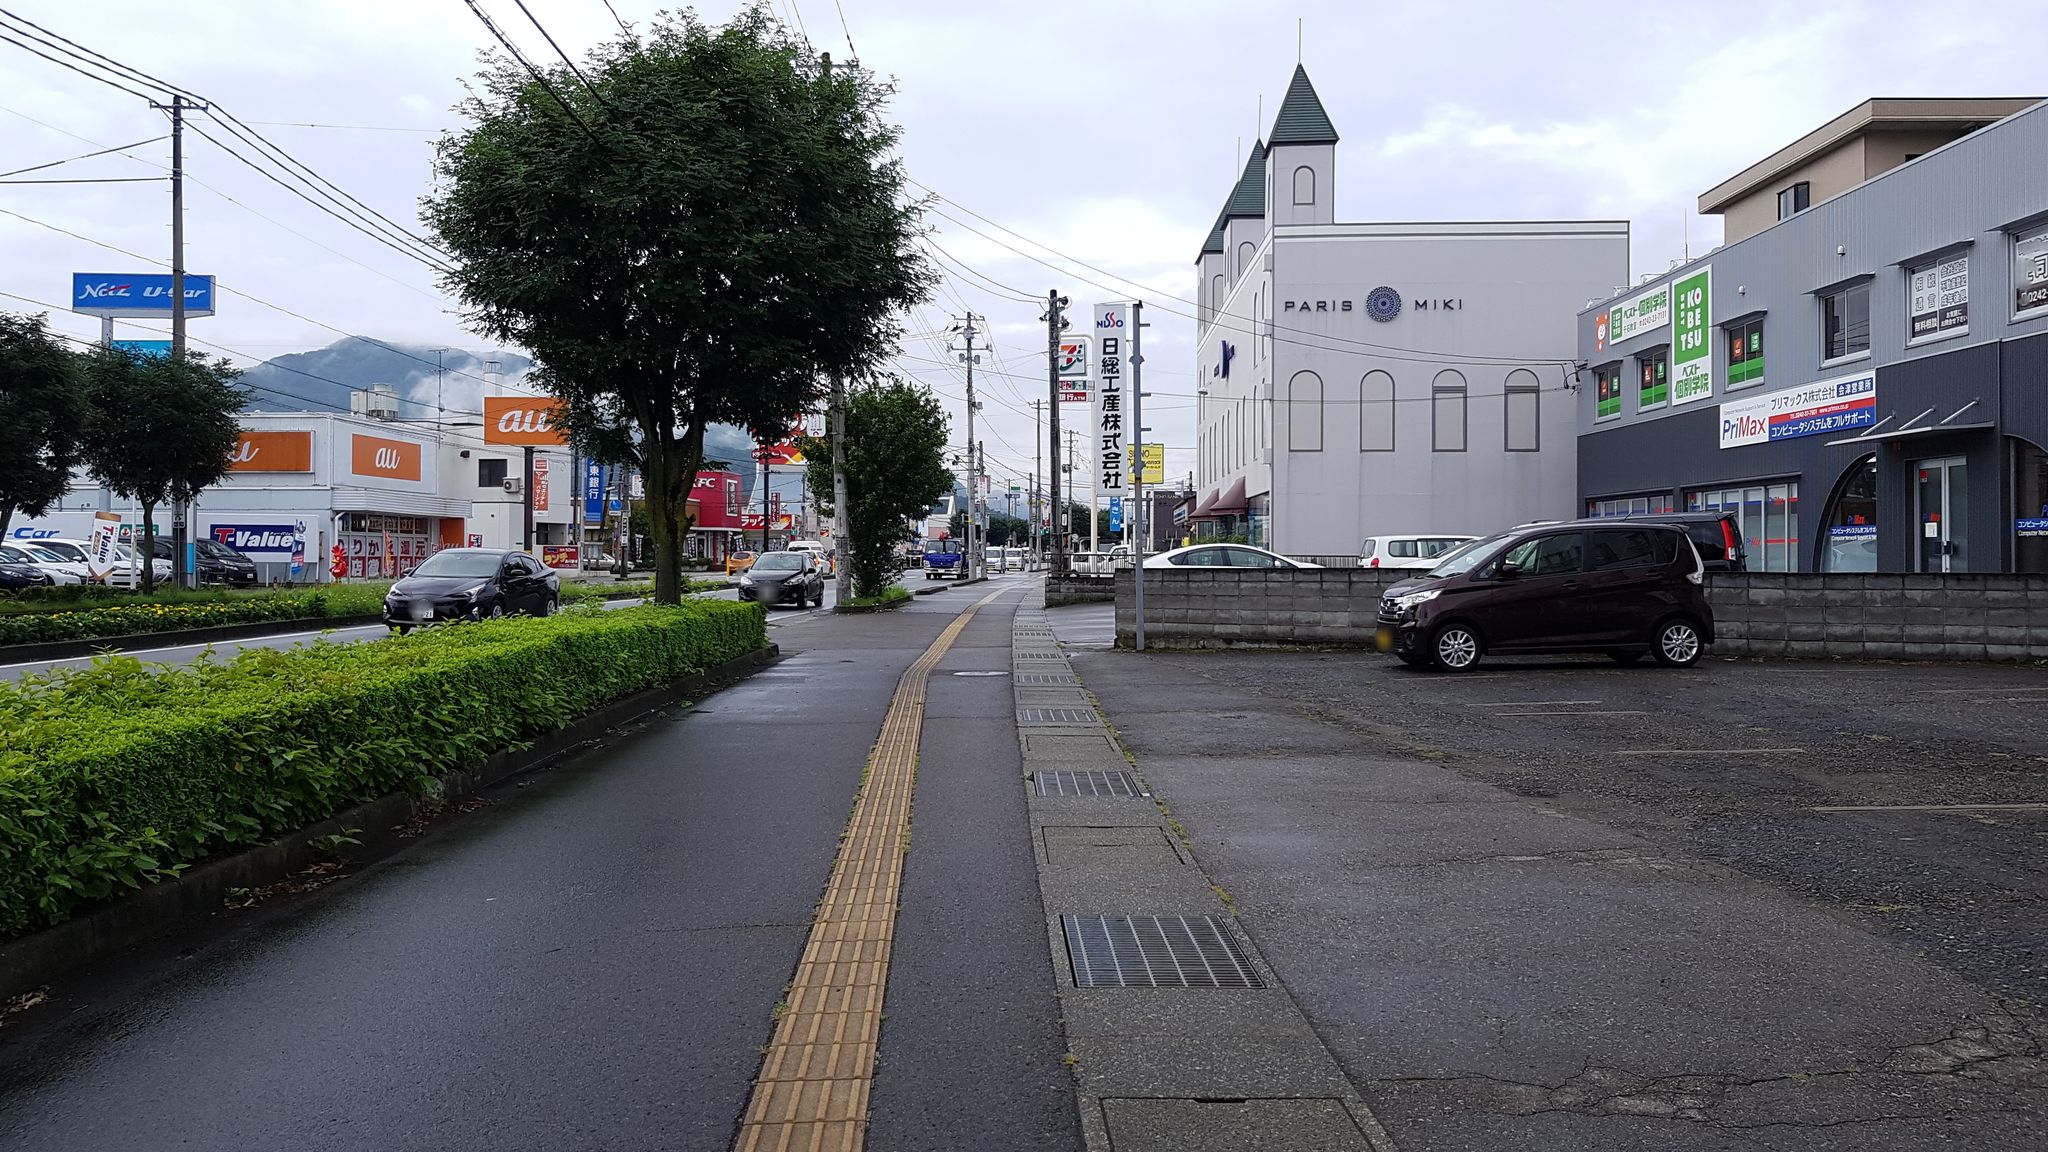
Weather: clear
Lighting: day
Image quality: good
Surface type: walking surface
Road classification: footway
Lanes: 2.0
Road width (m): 3.8
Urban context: urban centre
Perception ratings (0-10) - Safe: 6.68, Lively: 8.87, Beautiful: 4.96, Boring: 2.98, Depressing: 4.16, Wealthy: 8.99